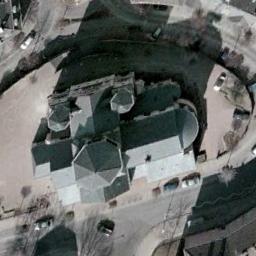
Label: church